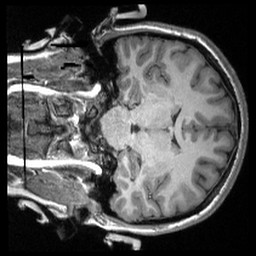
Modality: T1w
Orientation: coronal
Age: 20
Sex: female